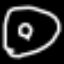
Label: donut